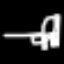
Label: chair